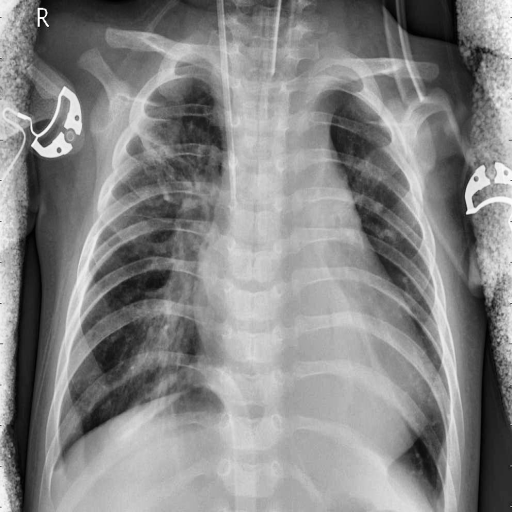
Finding: PNEUMONIA